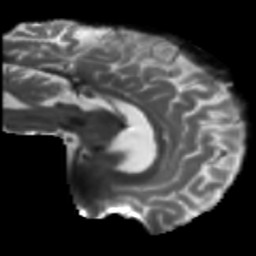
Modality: T2w
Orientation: sagittal
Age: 43
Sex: male
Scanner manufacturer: siemens
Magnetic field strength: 3 T
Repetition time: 5.47 s
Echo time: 0.0854 s